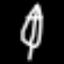
Label: leaf